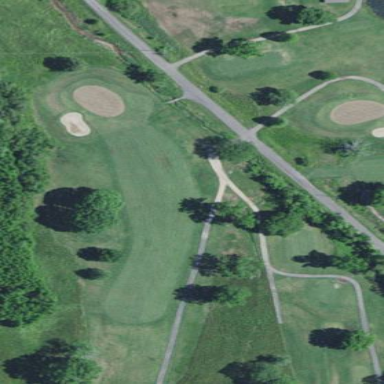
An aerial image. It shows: Grassy area designated as golf fairway.